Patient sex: M
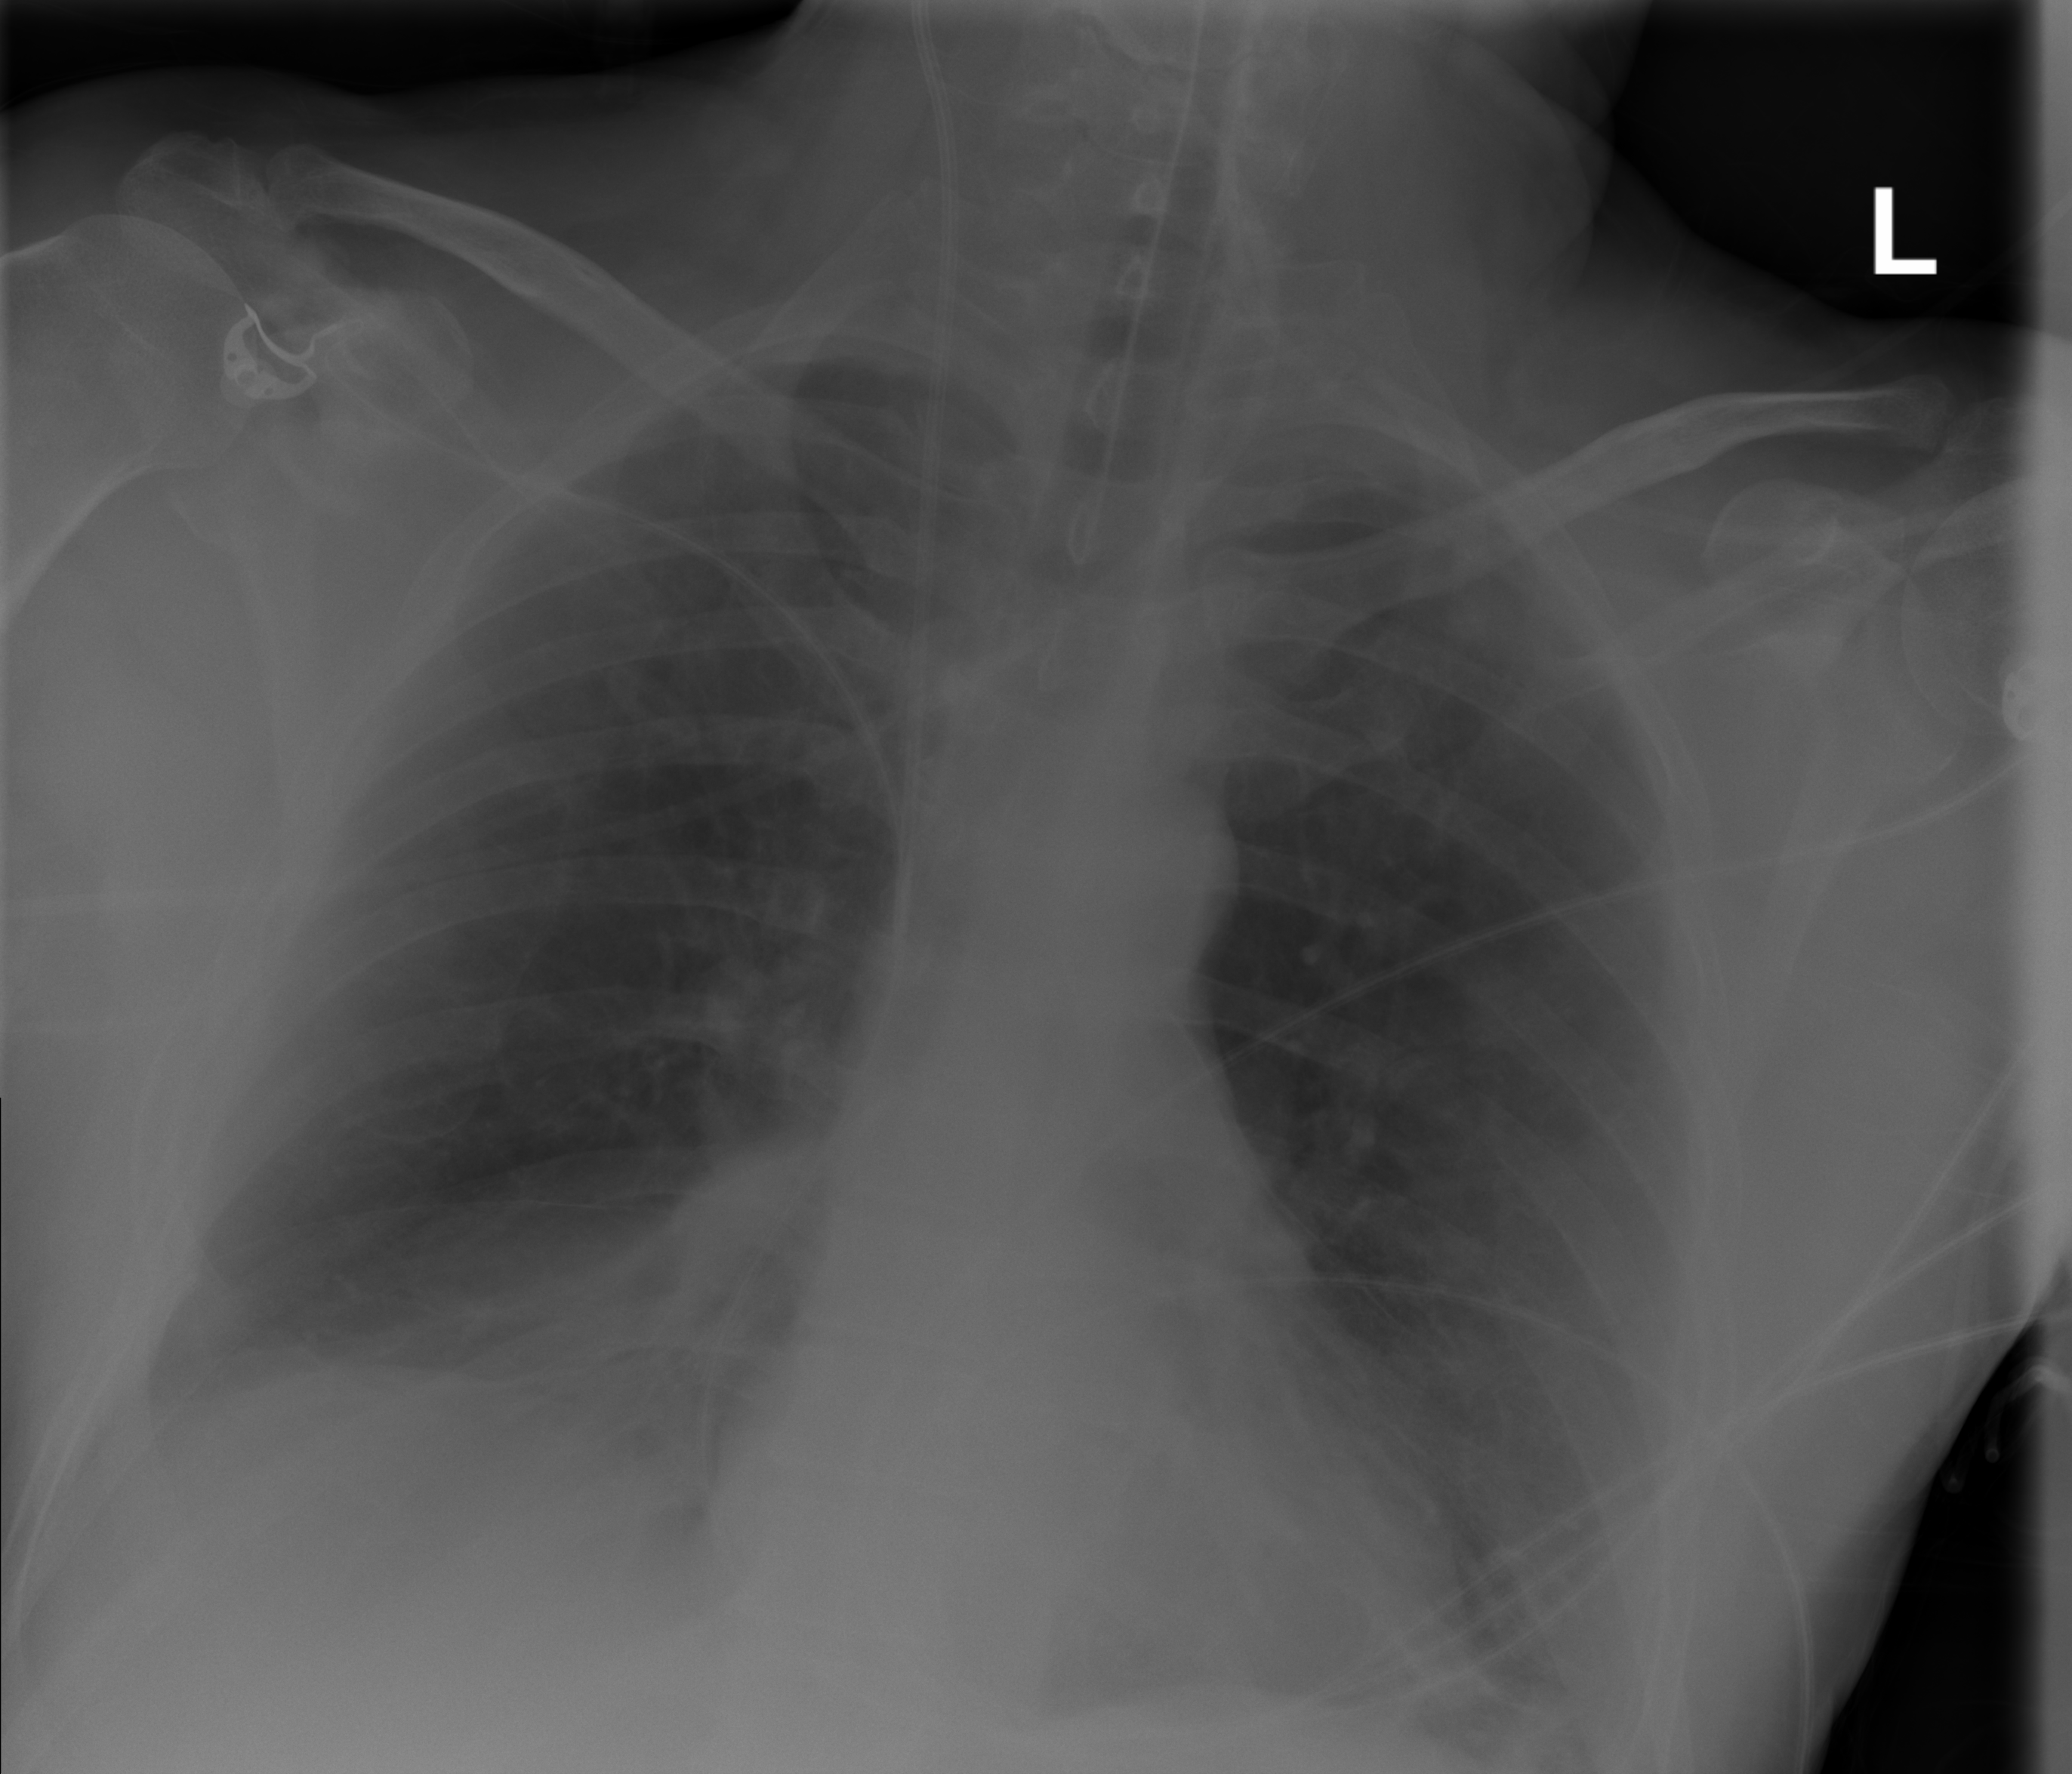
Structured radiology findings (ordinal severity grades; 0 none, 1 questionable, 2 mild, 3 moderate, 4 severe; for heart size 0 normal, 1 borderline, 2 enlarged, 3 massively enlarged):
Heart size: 0
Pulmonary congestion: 0
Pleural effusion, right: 2
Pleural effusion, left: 2
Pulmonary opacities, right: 0
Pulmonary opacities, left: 0
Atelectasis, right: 2
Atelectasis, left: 2